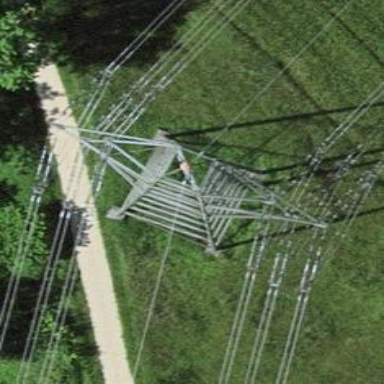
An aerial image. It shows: Power tower.